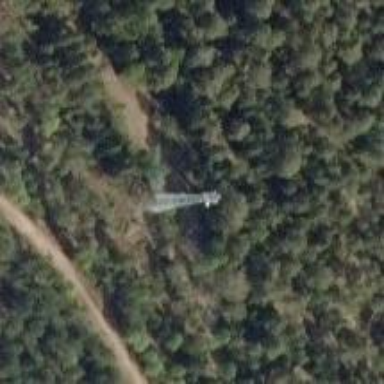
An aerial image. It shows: Mast structure.